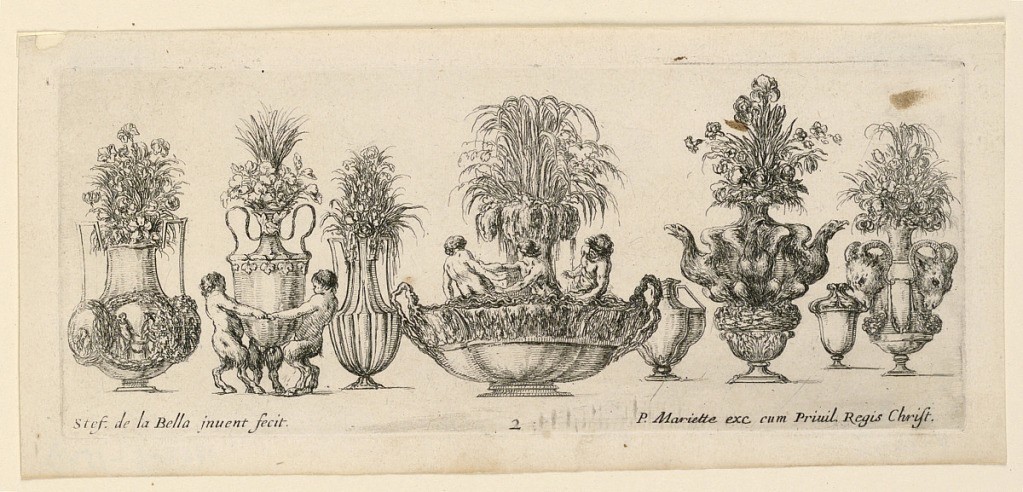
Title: Vases, from "Raccolta di Vasi Diversi"
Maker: Stefano della Bella, Italian, 1610–1664
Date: ca. 1646
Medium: Etching on paper
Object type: Print
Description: Plate 2